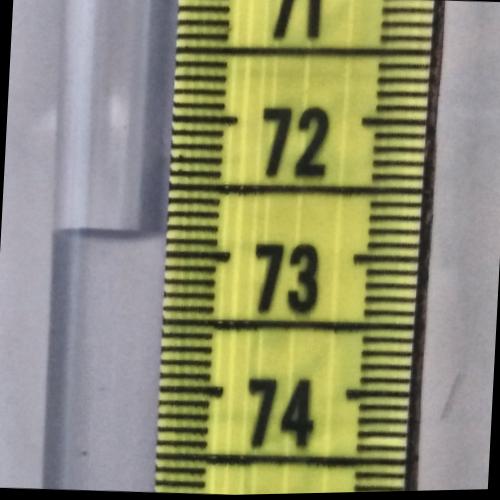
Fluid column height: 72.8 cm